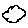
Label: cloud